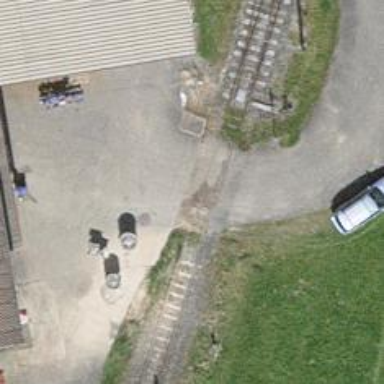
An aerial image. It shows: Railway level crossing.